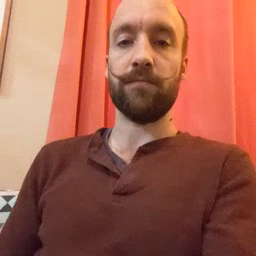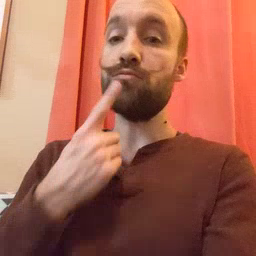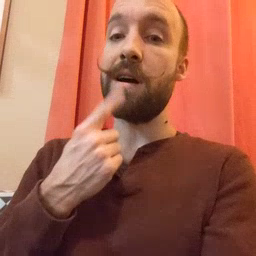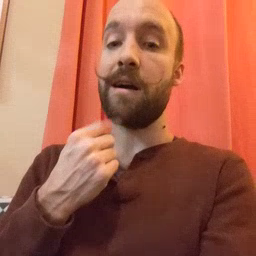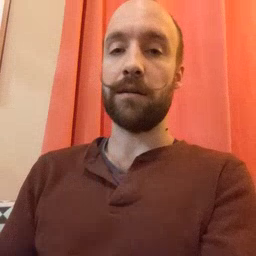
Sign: red